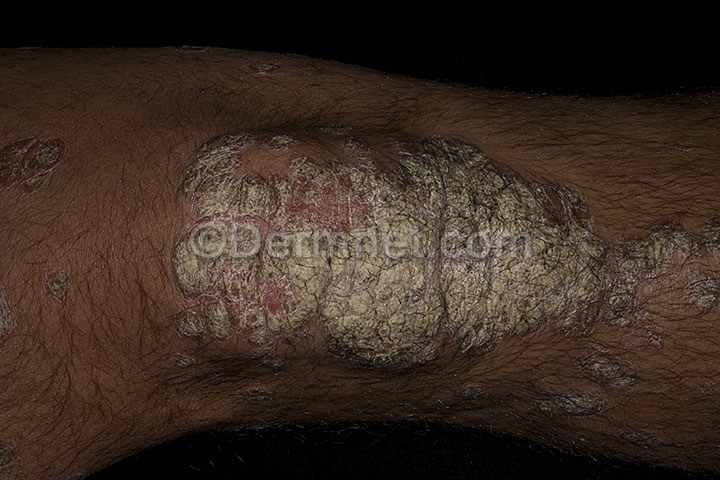
Disease: Psoriasis pictures Lichen Planus and related diseases